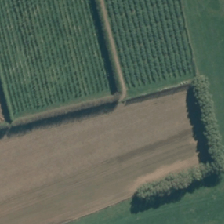
Land cover: shortrotation_cropland